Field crop: maize
Growth stage: 2
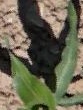
Species: maize